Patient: sex F, age 65
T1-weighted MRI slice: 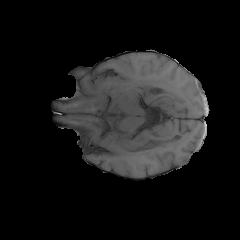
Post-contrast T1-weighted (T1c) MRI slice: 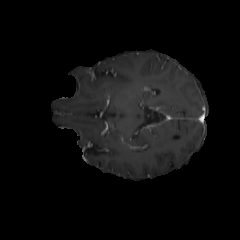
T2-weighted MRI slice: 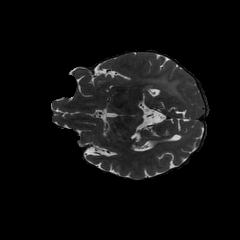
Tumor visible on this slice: yes
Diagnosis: Glioblastoma, IDH-wildtype
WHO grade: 4